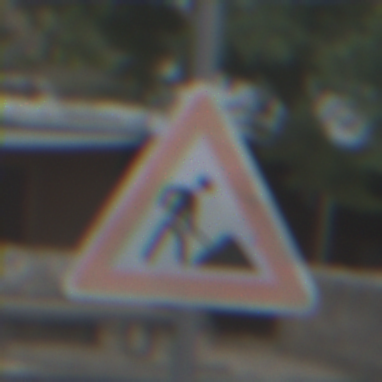
Verkehrszeichen: Arbeitsstelle
Umgebung: Outdoor, Suburban
Tageszeit: MorningAfternoon
Wetter: PartlyCloudy
Licht: Natural
Jahreszeit: NotSpecified
Kontrast: LowContrast